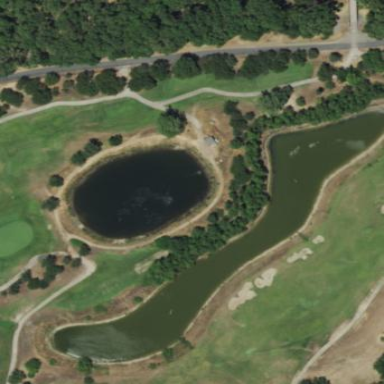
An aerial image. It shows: Scenic view of water hazard on golf course. The natural water feature adds beauty to the landscape.